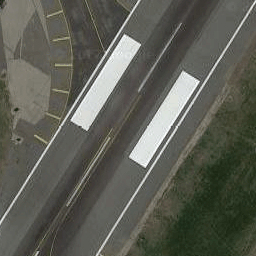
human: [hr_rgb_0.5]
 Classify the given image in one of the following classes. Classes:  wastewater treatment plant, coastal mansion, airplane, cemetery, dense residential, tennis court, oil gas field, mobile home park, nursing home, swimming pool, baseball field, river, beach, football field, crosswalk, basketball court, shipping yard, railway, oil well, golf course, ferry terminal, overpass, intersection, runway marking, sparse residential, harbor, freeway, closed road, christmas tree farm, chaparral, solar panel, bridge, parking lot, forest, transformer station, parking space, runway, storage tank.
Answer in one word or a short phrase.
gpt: runway